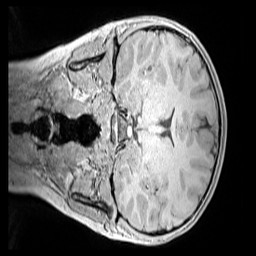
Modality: MP2RAGE
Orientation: coronal
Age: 11
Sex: female
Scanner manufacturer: siemens
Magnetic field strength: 3 T
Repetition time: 4 s
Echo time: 0.00299 s